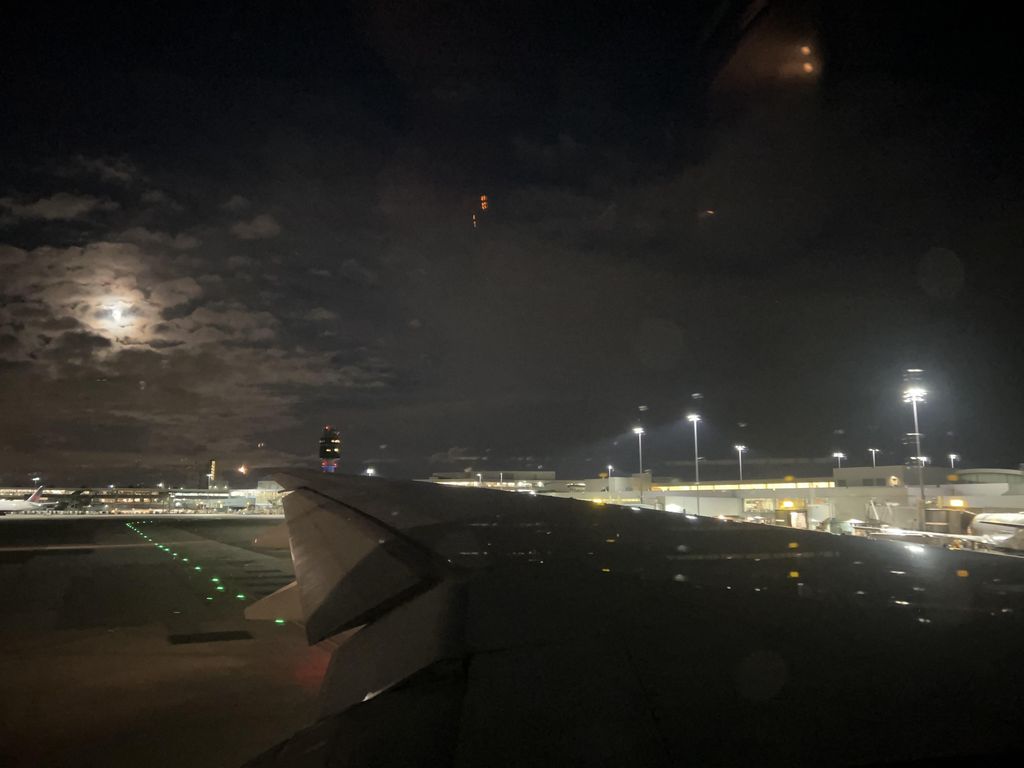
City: vancouver